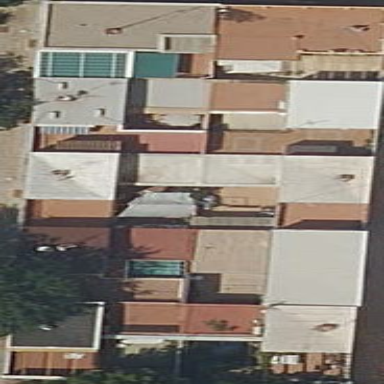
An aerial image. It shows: Terrace building.